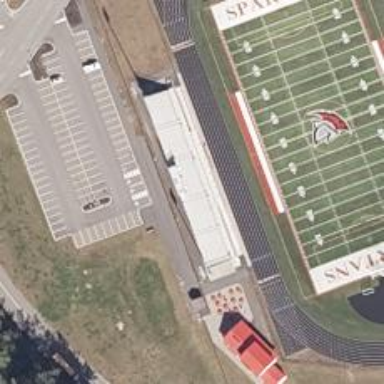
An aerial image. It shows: School building that includes football stadium.